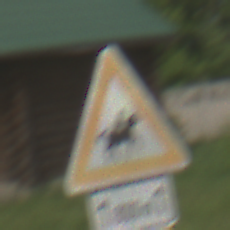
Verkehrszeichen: ReiterLinks
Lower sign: LaengeEinerStrecke1
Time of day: MorningAfternoon
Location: Outdoor (Nature)
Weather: PartlyCloudy
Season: NotSpecified
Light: Natural